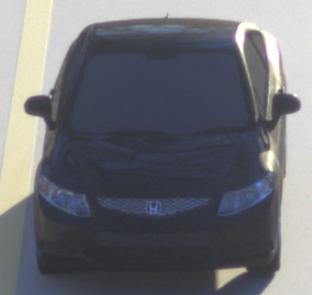
Make: Honda
Model: Civic Limousine 1.8
Detailed model: Civic (IX) Limousine
Model produced from: 2014/05
Model produced until: 2017/06
Doors: 4
Color: black
Road condition: dry road
Daytime: sunrise or sunset
Contrast: high contrast